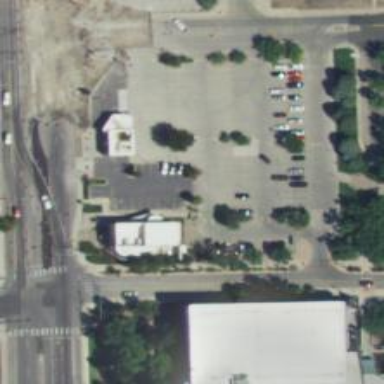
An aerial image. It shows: Parking space is available.